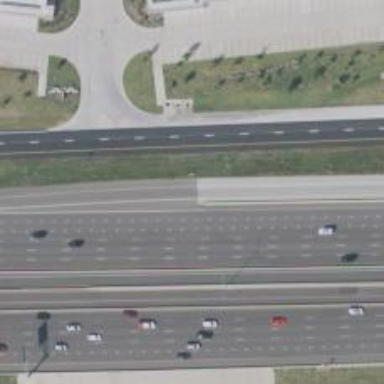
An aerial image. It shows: Motorway link.